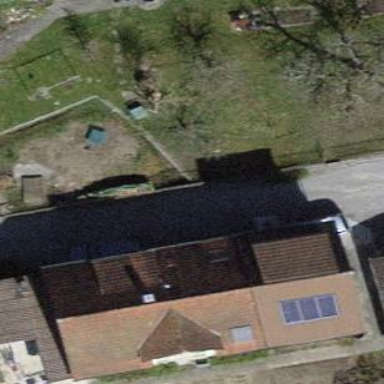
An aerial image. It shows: Building with tiled roof.